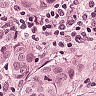
Metastatic tissue present: yes